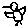
Label: bird